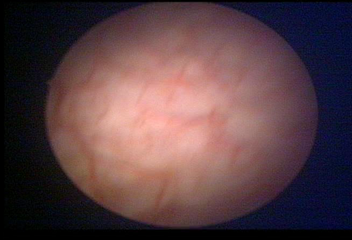
Modality: WLC
Class: Normal mucosa
Bladder cancer association: No